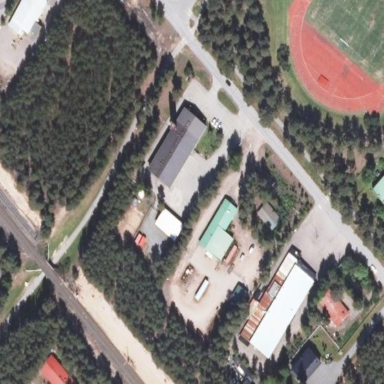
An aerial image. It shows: Fire station.